Question: I need to equalizing the top of my list items with variable height.
I also want every box to have the same space with each other as shown in the picture below:

Following is my code:
HTML:
'''
<div class="wrapper">
<ul class="content">
<li class="item">1 test test test test test test</li>
<li class="item">2 test test test test test test test test test</li>
<li class="item">3 test test test test test test test test test test test test</li>
<li class="item">4 test test test test test test</li>
<li class="item">5 test test test test test test test test test test test test test test test</li>
</ul>
</div>
'''
CSS:
'''
.wrapper {
padding: 0px
}
.content {
width:100%;
}
.item {
background:blue;
color:white;
padding:30px;
width:100px;
list-style:none;
display:inline-block;
top:0;
}
'''
and here's my <URL> need your help to solve it.
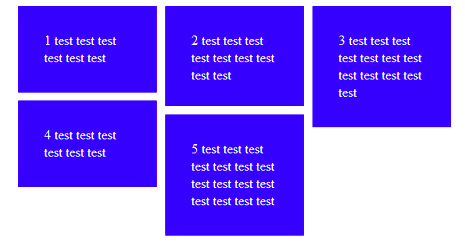
Answer: If i understood correctly, apply
'''
vertical-align:top;
'''
For the '.item''s.
('top')
<URL>
:
If you want the vertical space between the boxes to be equal, you can make use of <URL>:
'''
.content {
display:flex;
flex-flow: column wrap;
width:100%;
max-height:100%;
}
'''
## Demo
If you want to keep the order exactly as shown in the pic, then you'll probably need to rely on plugins like <URL>